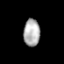
Tissue: prostate
Cell type: Myeloid cells
Senescence score: 0.3183
Nuclear area (px): 441
Mean DAPI intensity: 174.456